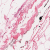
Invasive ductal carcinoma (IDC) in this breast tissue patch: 0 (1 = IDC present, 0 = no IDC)